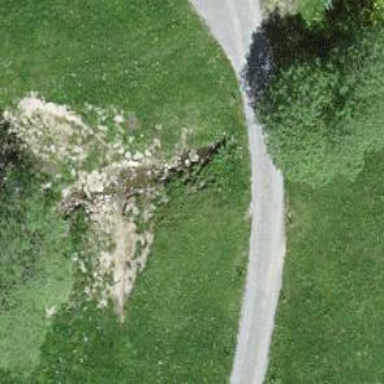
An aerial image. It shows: Culvert tunnel.